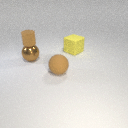
large yellow rubber cube to the right of large brown metal sphere